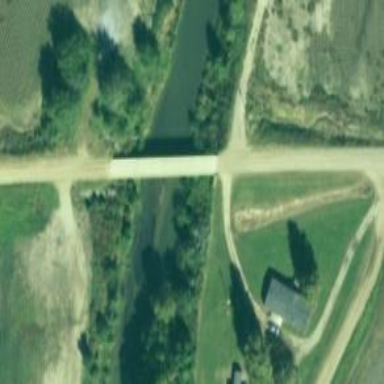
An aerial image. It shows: Tertiary road with bridge.